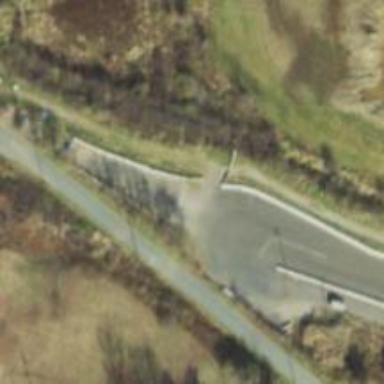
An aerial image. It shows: Raceway road.